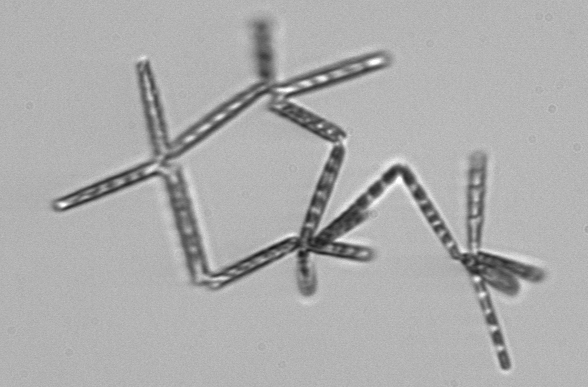
Label: Thalassionema